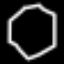
Label: octagon